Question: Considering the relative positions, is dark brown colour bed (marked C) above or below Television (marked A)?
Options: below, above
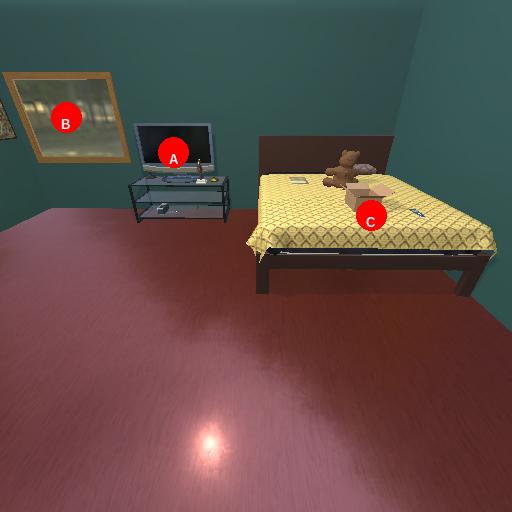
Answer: below